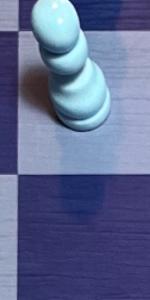
Label: Empty